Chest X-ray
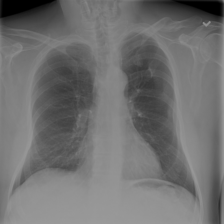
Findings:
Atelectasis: negative
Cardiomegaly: negative
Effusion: negative
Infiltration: negative
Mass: negative
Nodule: negative
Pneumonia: negative
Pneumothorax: negative
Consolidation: negative
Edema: negative
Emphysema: negative
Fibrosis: negative
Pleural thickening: negative
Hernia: negative